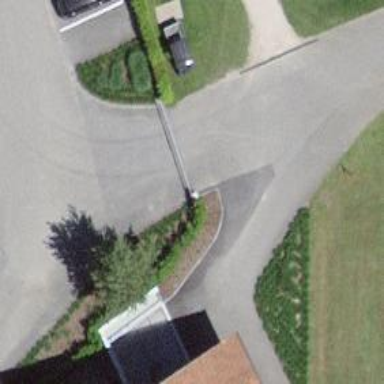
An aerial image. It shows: Gate.